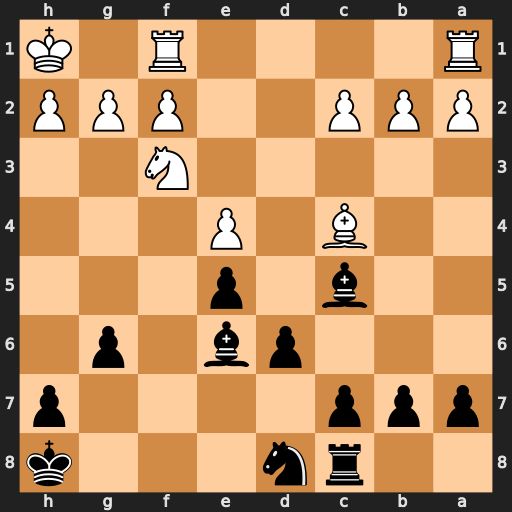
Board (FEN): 2rn3k/ppp4p/3pb1p1/2b1p3/2B1P3/5N2/PPP2PPP/R4R1K
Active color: b
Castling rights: -
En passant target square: -
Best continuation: Bxc4